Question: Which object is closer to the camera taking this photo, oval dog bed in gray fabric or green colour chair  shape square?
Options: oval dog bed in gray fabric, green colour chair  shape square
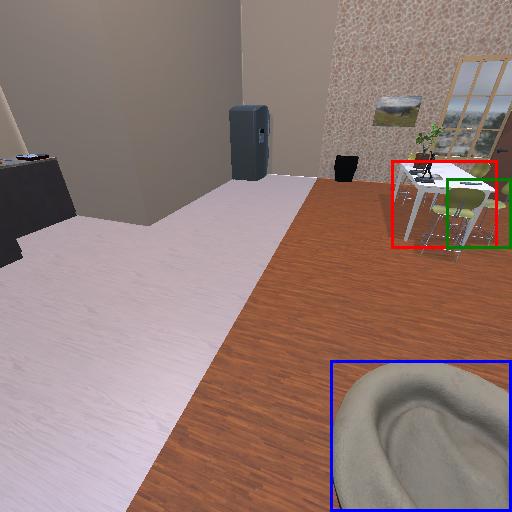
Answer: oval dog bed in gray fabric